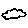
Label: cloud